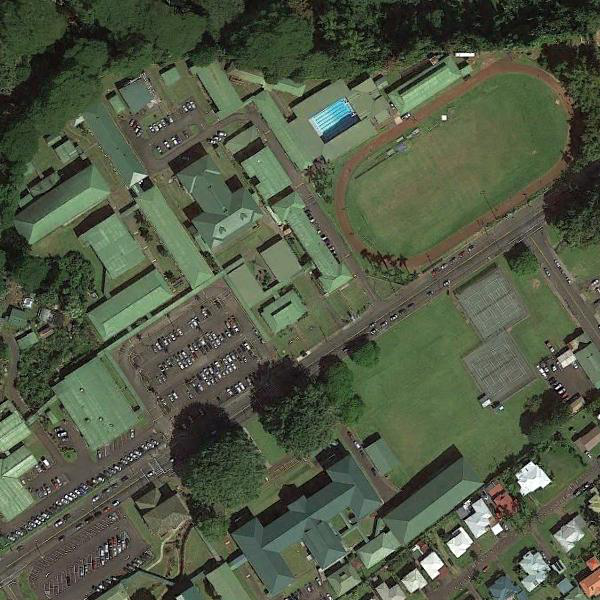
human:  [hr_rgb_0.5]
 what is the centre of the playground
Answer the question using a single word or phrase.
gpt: meadow